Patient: sex M, age 34
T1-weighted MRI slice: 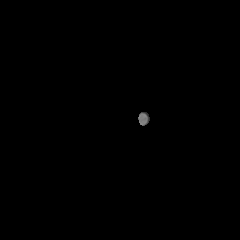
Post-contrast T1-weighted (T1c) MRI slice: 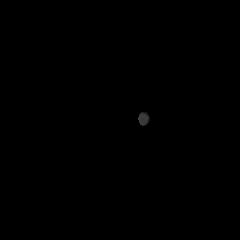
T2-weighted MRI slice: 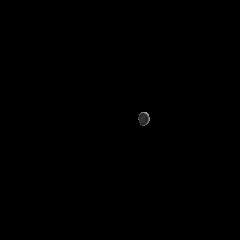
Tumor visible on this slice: no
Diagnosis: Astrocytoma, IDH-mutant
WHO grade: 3